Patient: sex M, age 47
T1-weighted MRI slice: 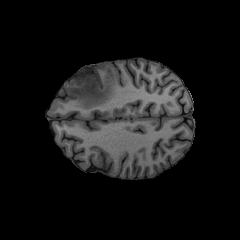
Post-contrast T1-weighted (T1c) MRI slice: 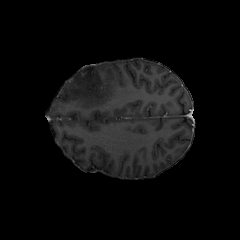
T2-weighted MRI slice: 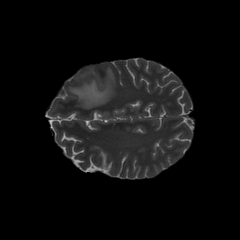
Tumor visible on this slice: yes
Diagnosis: Glioblastoma, IDH-wildtype
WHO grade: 4